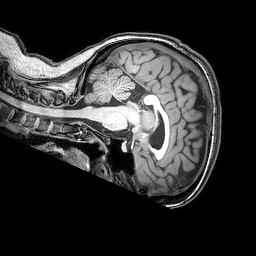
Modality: T1w
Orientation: sagittal
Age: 24
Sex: female